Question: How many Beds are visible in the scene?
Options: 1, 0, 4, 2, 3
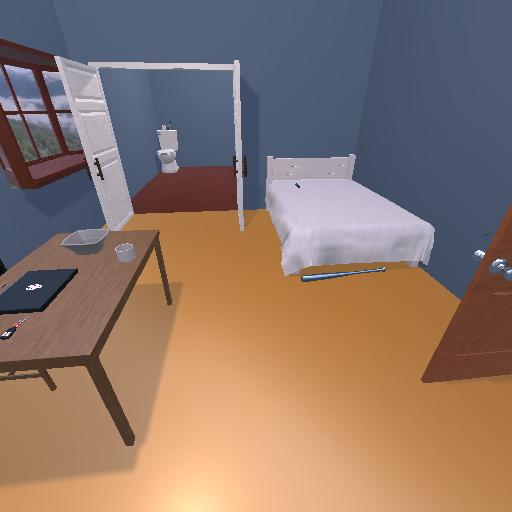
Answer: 1